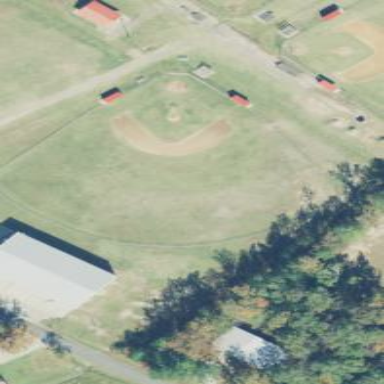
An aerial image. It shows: Baseball pitch for leisure and sports activities.